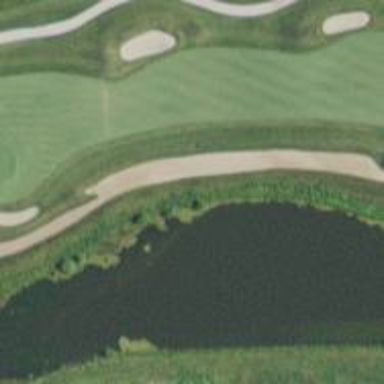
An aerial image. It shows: Water hazard in golf course. The hazard is natural water feature.